Field crop: maize
Growth stage: 2
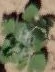
Species: chenopodium